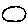
Label: circle